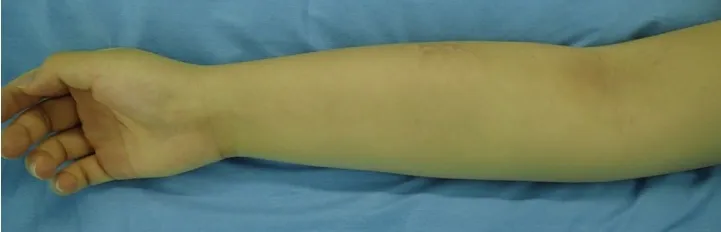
Appearance of right forearm. . Right forearm is swollen, but there is no erythema or flare. A biopsy scar is observable in the middle of the external ventral portion of the forearm.
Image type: medical_photograph (skin_photograph)